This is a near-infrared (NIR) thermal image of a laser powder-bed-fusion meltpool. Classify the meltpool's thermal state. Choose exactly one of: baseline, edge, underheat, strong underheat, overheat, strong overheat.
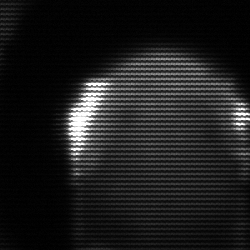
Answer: baseline